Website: bh-photo
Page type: customer-info-address
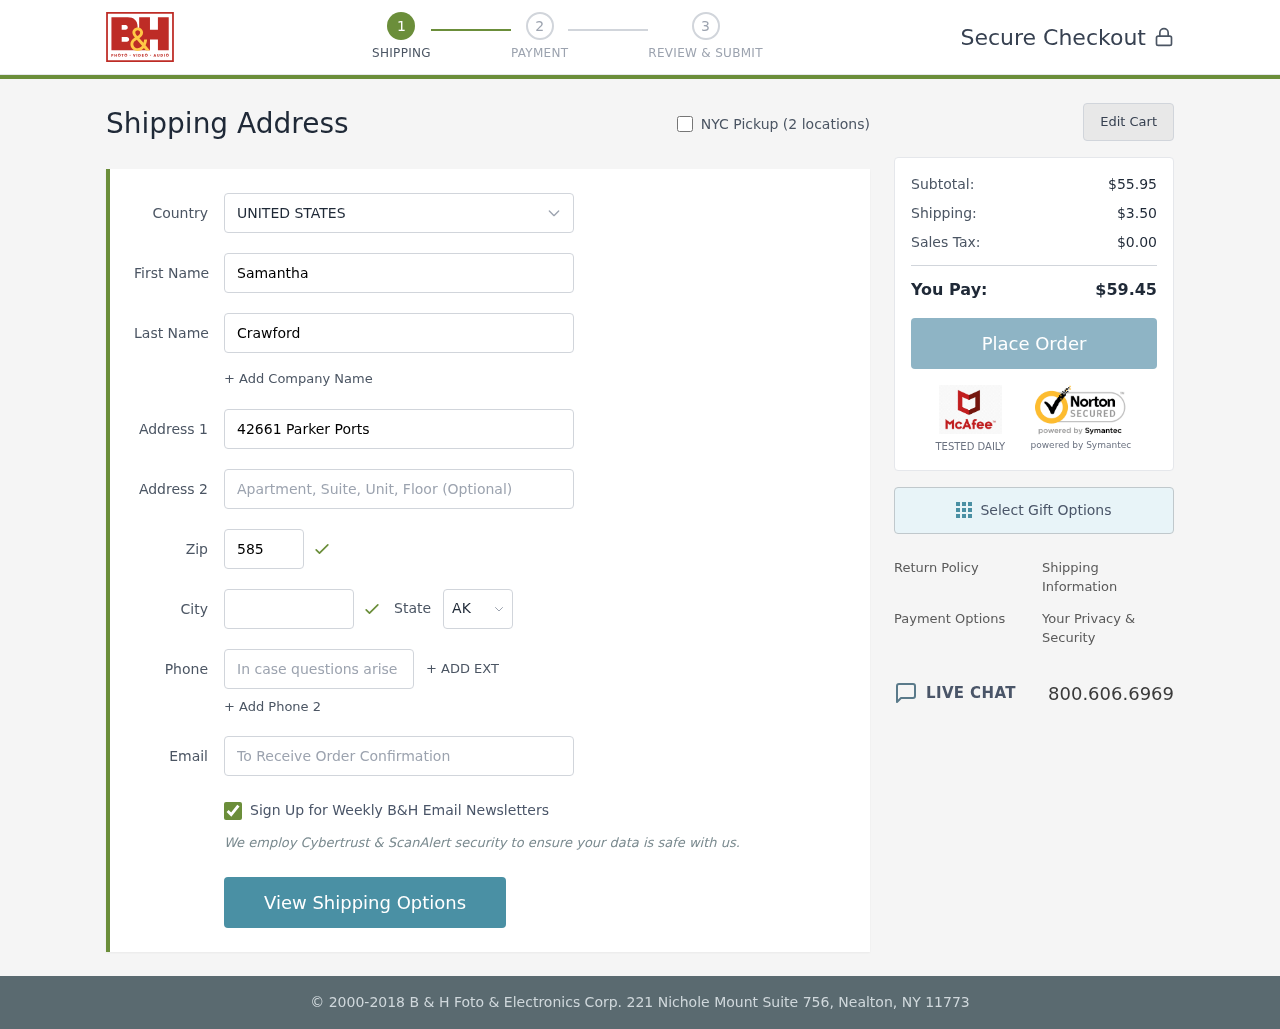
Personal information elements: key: PII_CITY
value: Danafort
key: PII_COUNTRY
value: United States
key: PII_EMAIL
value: samantha_crawford@gmail.com
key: PII_FIRSTNAME
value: Samantha
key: PII_LASTNAME
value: Crawford
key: PII_PHONE
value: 6038407886
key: PII_POSTCODE
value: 58533
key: PII_STATE_ABBR
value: AK
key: PII_STREET
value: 42661 Parker Ports
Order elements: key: ORDER_SUBTOTAL
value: $55.95
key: ORDER_SHIPPING_COST
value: $3.50
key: ORDER_TAX
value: $0.00
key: ORDER_TOTAL
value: $59.45